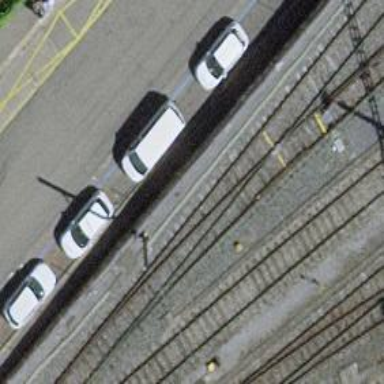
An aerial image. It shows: Rail yard with electrified contact lines for the railway.